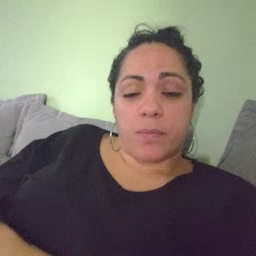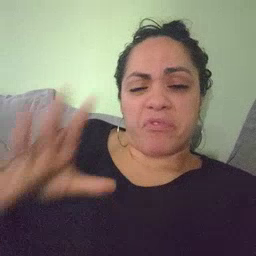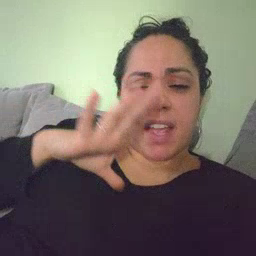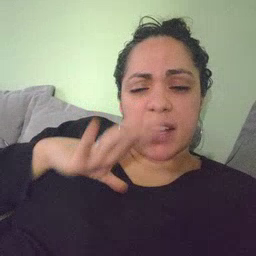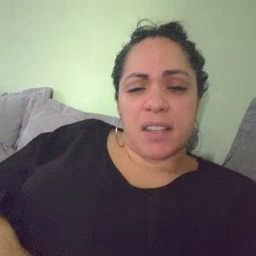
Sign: fine